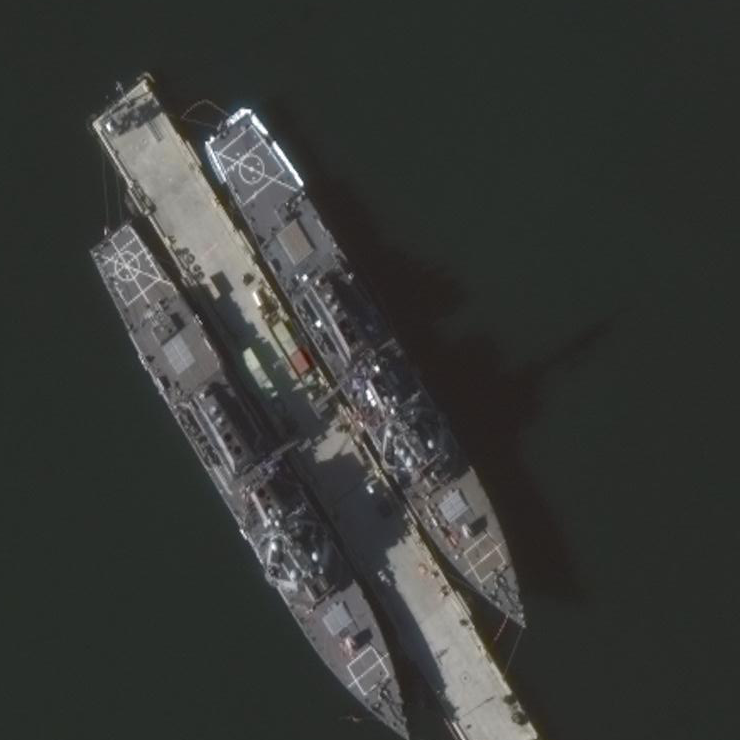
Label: destroyer